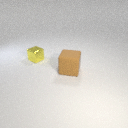
large brown rubber cube in front of small yellow metal cube